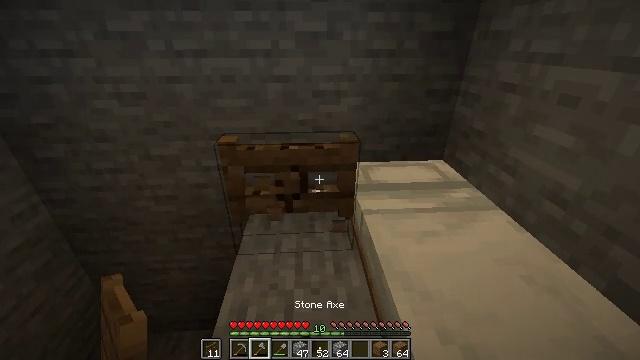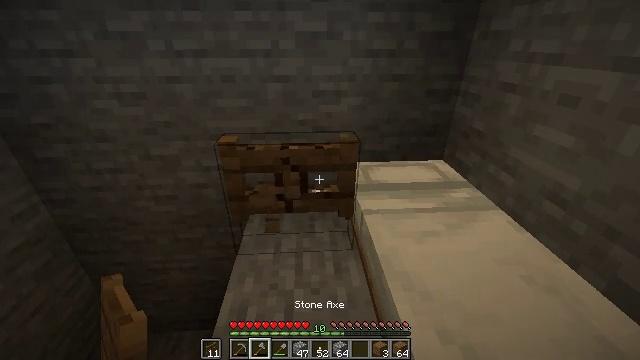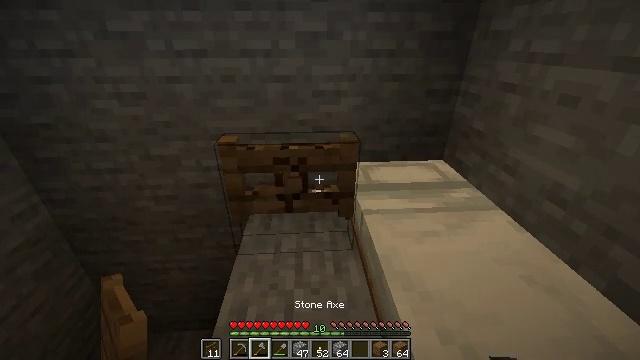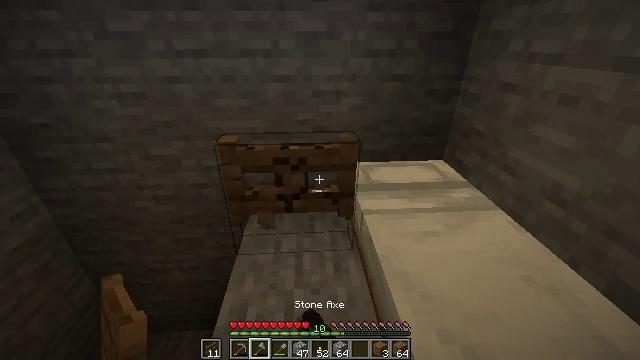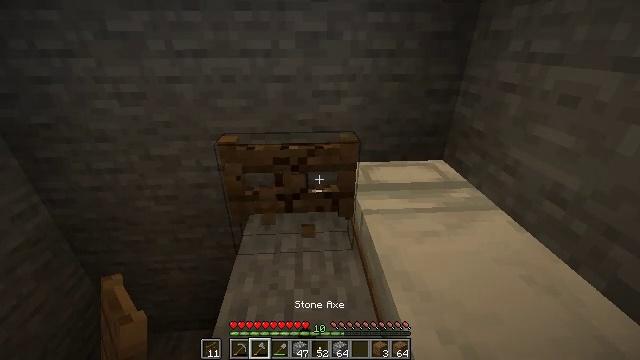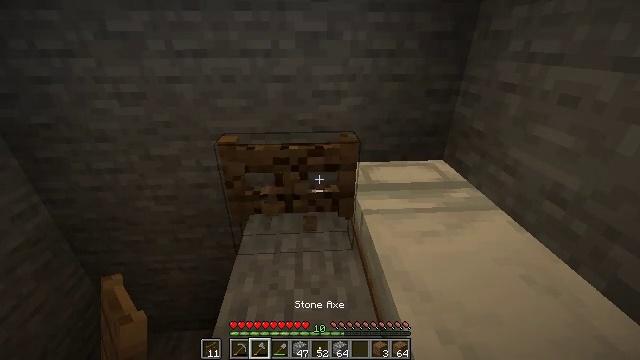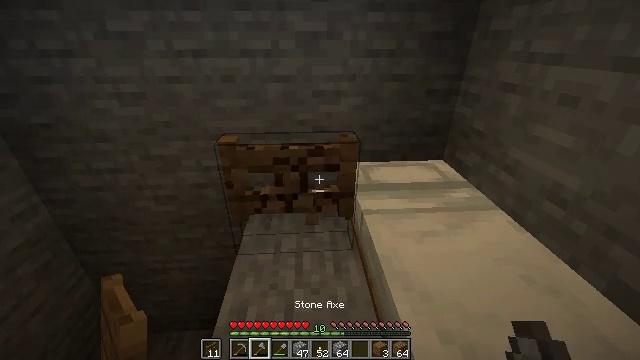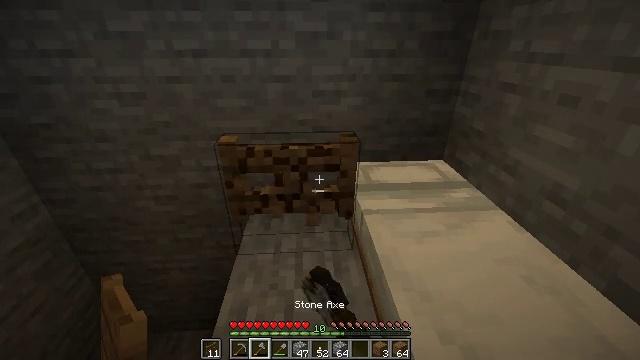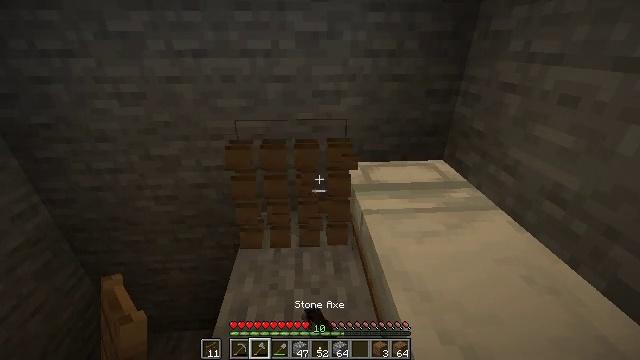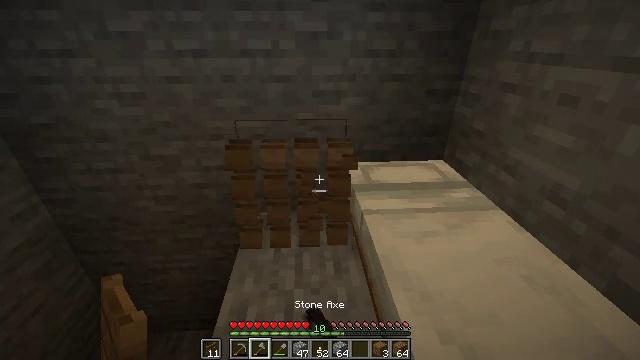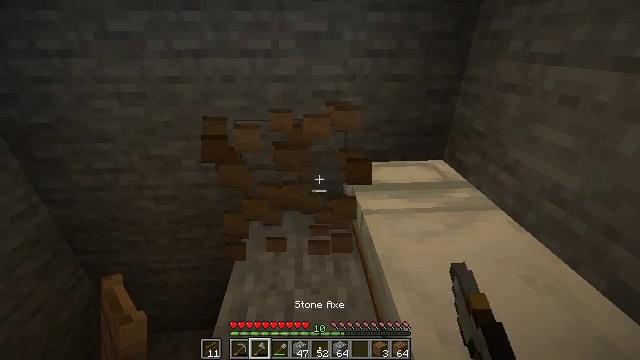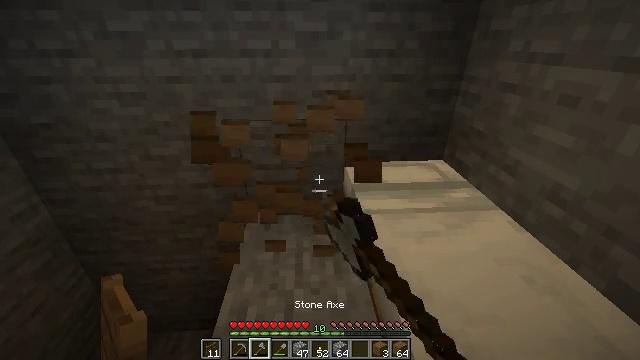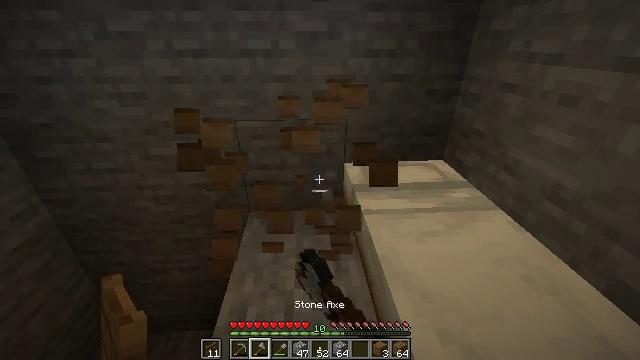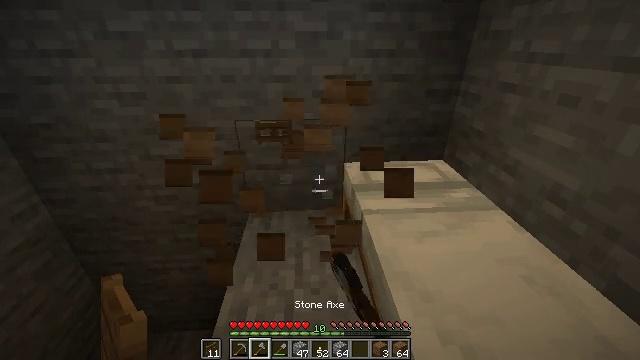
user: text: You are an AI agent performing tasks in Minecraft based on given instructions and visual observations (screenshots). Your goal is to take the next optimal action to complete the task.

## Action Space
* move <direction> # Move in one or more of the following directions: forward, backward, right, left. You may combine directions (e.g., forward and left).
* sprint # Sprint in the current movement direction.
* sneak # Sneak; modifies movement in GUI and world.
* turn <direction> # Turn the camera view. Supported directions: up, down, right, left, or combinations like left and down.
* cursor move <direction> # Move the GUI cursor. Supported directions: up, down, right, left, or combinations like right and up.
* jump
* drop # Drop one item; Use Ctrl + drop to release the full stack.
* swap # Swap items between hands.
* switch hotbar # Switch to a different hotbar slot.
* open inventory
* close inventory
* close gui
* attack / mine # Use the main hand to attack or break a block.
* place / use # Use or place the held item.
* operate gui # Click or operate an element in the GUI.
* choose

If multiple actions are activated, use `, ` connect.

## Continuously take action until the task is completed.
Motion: motion action
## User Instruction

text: Break the spruce fence gate to collect it.
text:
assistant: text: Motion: attack / mine
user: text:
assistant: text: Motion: attack / mine
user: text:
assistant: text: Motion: attack / mine
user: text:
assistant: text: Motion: attack / mine
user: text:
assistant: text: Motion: attack / mine
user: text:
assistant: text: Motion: attack / mine
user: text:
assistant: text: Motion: attack / mine
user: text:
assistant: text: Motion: attack / mine
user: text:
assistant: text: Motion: attack / mine
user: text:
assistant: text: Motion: attack / mine
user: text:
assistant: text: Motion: attack / mine
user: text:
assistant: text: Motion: attack / mine
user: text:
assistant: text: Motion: attack / mine
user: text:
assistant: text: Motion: attack / mine